Interaction volume radius: 5 \u00c5
Interaction volume height: 10 \u00c5
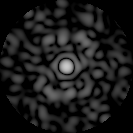
Disorder parameter: 0.7742